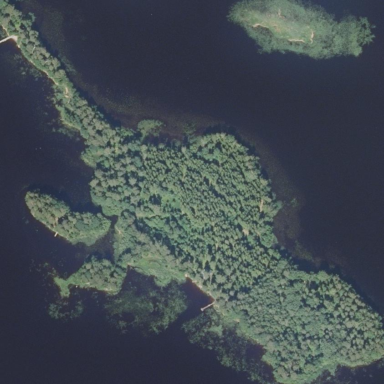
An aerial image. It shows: Islet.